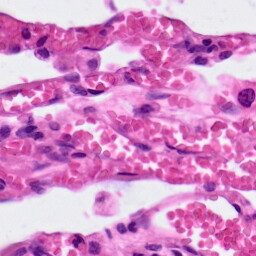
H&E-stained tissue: Lung